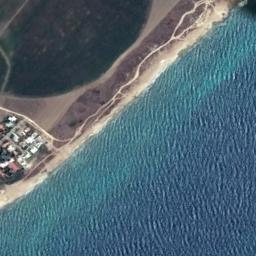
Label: beach